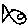
Label: fish